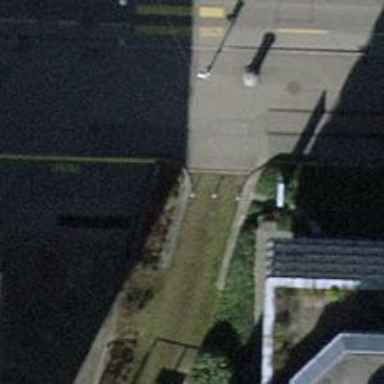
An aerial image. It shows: Bollard barrier.